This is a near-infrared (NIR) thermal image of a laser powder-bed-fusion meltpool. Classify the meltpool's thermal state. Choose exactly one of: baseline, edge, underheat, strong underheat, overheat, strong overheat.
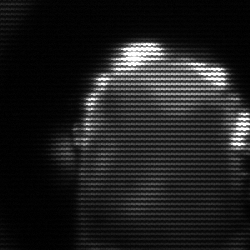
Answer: baseline